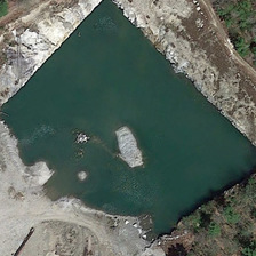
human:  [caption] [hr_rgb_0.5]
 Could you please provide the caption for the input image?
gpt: There is a courtyard pond on the ground. There are several trees in it.

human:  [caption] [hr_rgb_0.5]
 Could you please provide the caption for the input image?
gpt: The square pond is located on the ground with several trees.

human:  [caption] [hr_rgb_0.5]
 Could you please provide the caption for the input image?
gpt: A rectangular rectangular pond has a bank of hard stones.

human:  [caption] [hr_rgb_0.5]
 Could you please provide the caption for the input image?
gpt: three small island stand in this pond surrounded by dirt roads and trees .

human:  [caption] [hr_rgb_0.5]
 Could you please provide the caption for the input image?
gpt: The angular rectangular pond has a hard stone bank.